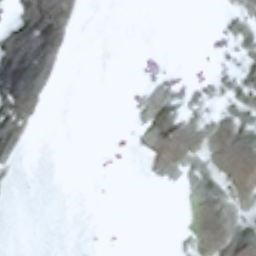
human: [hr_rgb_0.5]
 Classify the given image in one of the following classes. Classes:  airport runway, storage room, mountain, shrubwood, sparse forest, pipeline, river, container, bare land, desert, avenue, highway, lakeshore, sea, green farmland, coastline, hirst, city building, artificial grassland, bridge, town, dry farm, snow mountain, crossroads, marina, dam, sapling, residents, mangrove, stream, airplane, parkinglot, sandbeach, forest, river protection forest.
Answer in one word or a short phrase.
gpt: snow mountain